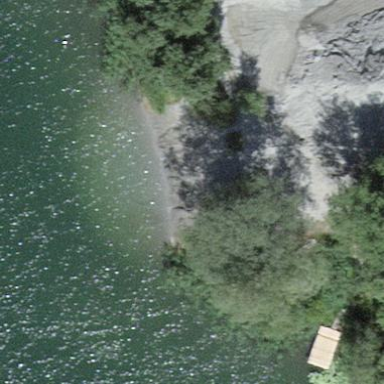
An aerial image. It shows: Beautiful beach with natural surroundings.